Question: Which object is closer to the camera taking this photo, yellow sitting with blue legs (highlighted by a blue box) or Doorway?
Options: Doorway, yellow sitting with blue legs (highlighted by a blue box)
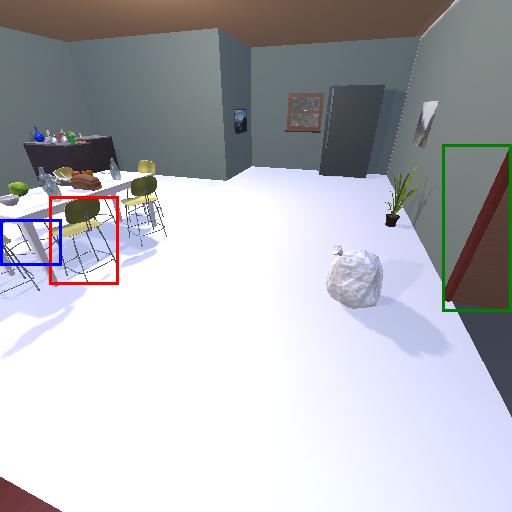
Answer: Doorway